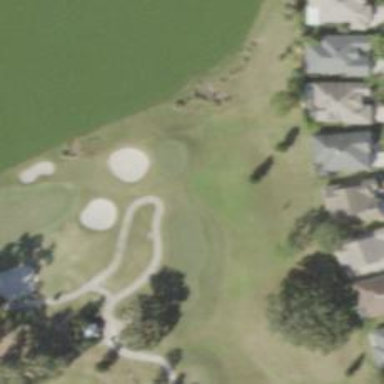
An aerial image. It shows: Golf cartpath that is also road path.